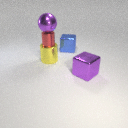
small red metal cylinder below large purple metal sphere